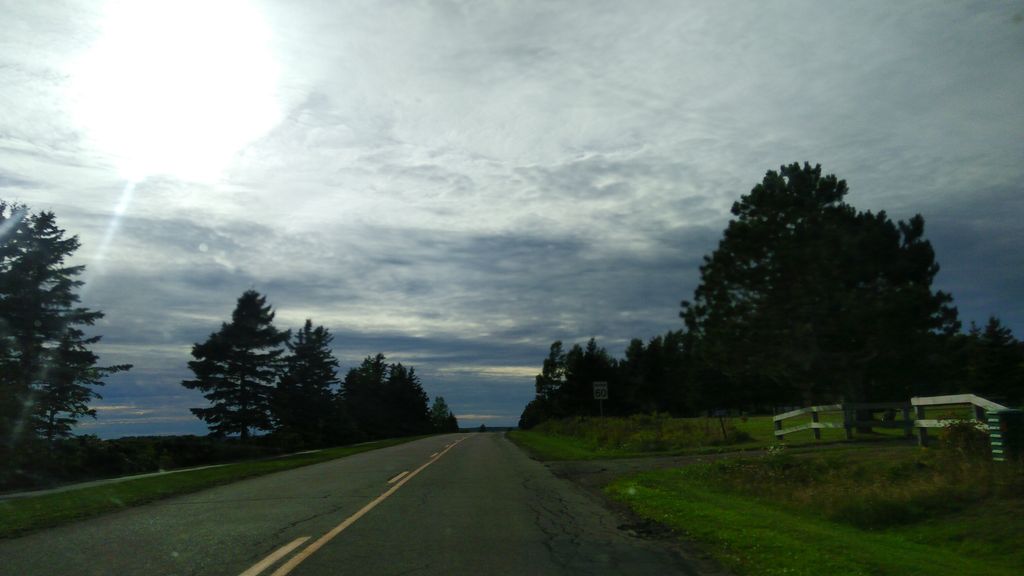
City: charlottetown